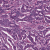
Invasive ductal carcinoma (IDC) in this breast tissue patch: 1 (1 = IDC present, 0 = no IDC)